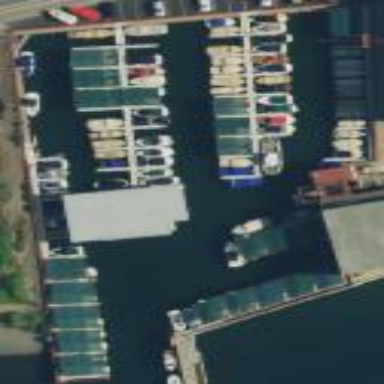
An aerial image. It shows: Marina area for leisure land.